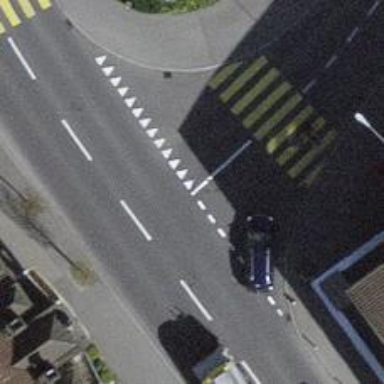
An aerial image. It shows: Road with "give way" sign.